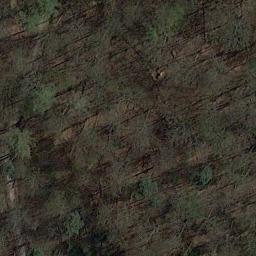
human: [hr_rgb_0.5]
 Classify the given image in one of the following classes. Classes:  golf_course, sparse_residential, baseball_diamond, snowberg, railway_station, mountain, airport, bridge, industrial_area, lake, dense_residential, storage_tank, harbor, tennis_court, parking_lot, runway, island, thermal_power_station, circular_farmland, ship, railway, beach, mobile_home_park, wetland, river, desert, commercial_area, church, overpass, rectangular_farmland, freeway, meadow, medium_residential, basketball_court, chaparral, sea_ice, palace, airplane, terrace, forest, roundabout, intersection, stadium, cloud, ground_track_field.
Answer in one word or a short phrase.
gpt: forest